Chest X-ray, PA view. Patient: 3 years old, sex F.
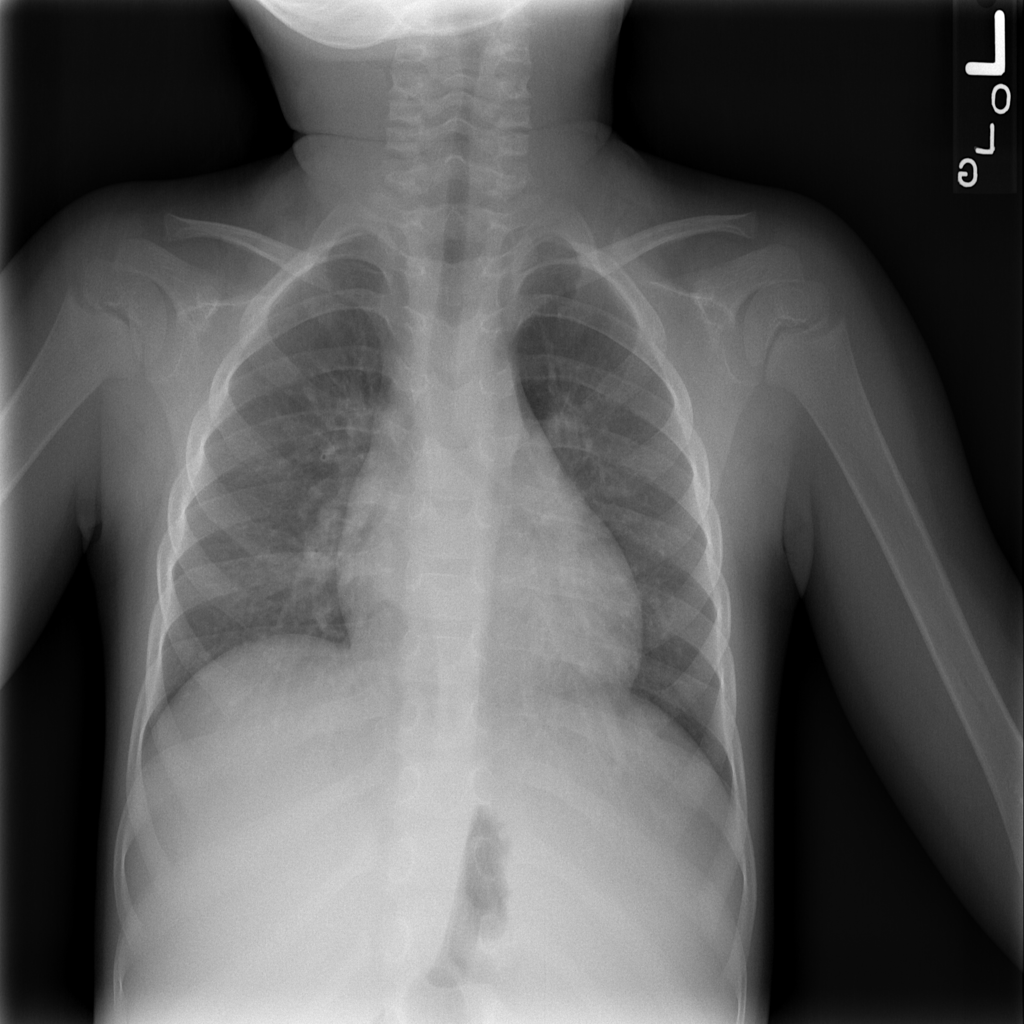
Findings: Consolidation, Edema